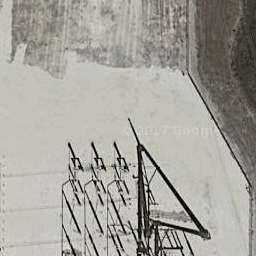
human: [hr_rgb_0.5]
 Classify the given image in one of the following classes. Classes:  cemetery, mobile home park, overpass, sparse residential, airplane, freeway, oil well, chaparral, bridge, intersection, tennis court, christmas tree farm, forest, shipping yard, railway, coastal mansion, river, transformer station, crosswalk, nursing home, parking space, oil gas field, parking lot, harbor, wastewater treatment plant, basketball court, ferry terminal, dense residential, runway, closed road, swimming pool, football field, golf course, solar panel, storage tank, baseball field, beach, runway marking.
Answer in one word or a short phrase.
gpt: transformer station